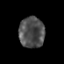
Tissue: prostate
Cell type: Epithelial cells
Senescence score: 0.3186
Nuclear area (px): 765
Mean DAPI intensity: 79.553